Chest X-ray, PA view. Patient: 31 years old, sex F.
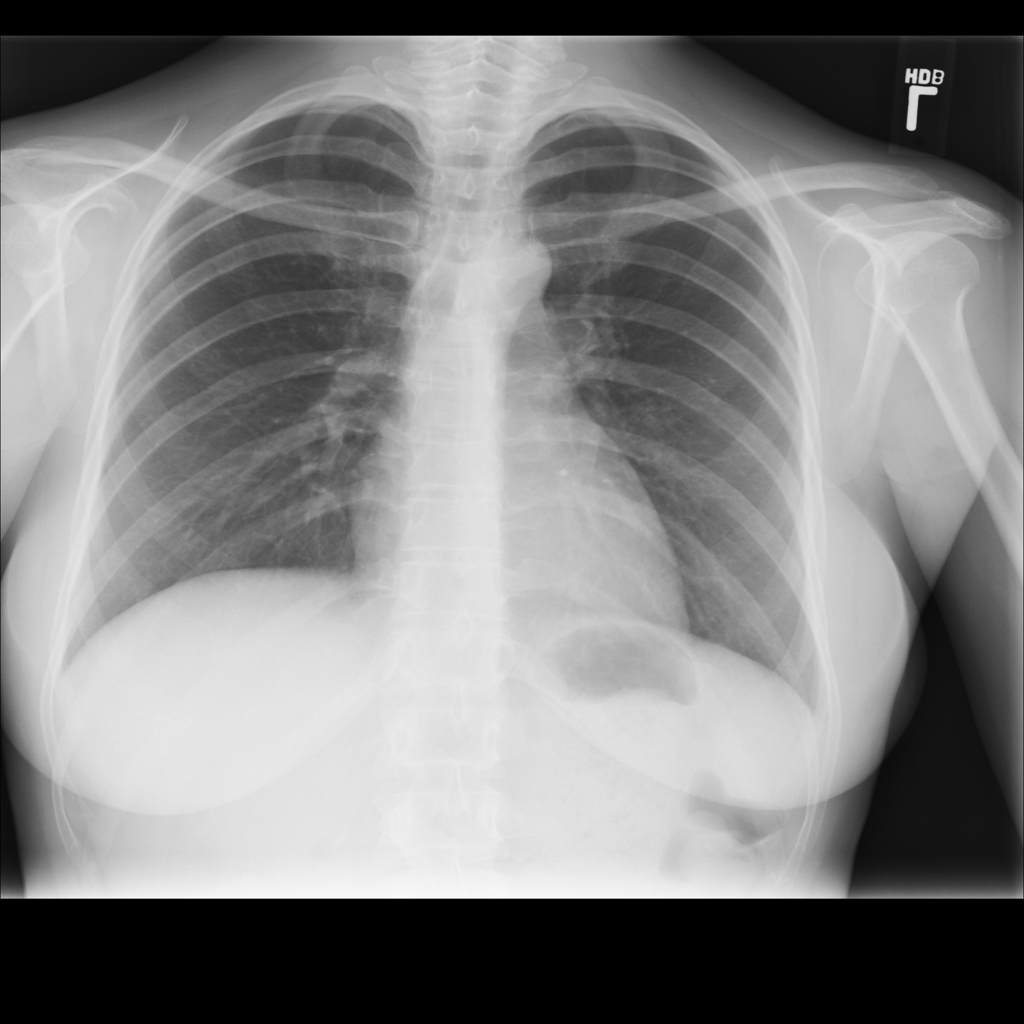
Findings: No Finding